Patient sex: F
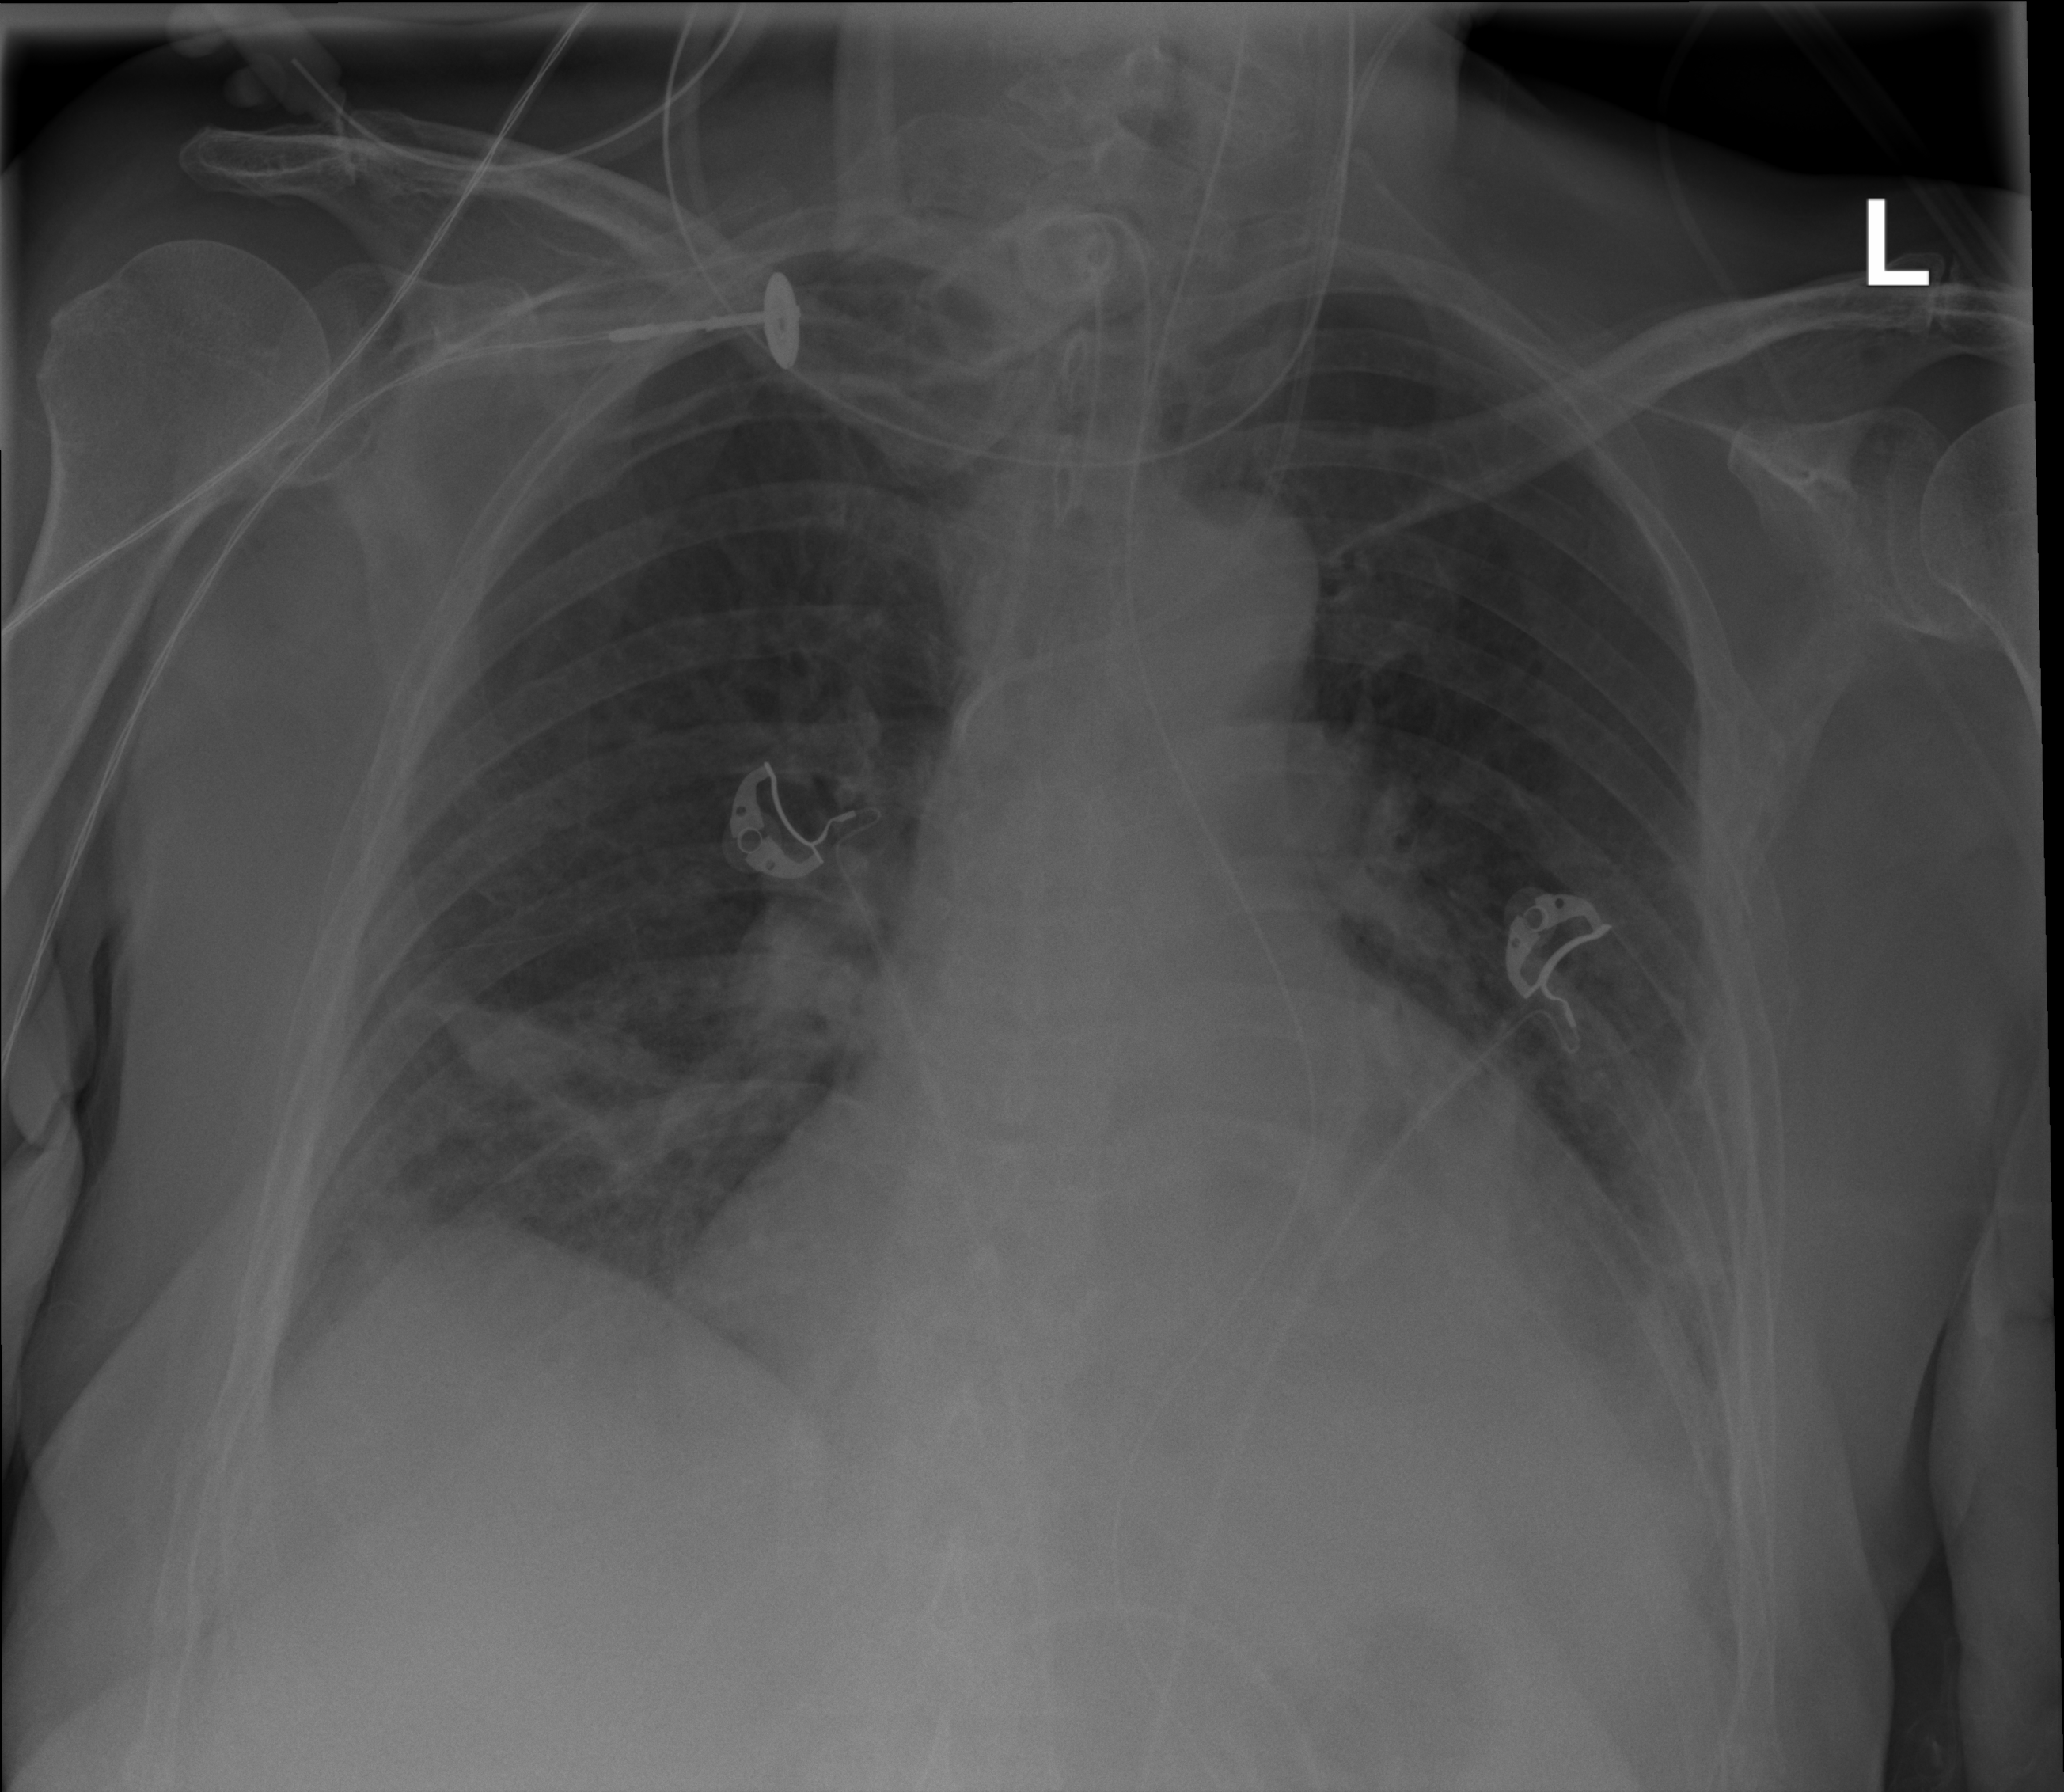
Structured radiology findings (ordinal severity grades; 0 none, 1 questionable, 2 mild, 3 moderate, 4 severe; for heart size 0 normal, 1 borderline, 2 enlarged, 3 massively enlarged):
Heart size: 2
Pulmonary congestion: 2
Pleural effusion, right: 1
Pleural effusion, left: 2
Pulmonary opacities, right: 2
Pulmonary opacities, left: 1
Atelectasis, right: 2
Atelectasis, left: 2